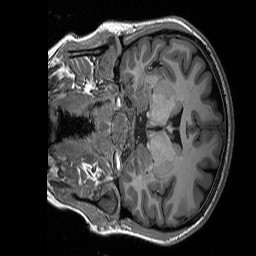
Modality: T1w
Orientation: coronal
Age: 30
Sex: female
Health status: healthy
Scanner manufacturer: siemens
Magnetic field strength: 3 T
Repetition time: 2.3 s
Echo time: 0.00298 s